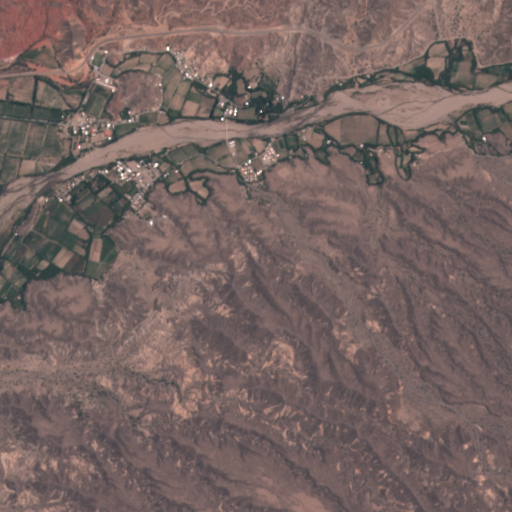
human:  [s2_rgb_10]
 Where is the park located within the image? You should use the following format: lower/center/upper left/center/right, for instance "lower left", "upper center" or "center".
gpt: The park is located in the upper left of the image.
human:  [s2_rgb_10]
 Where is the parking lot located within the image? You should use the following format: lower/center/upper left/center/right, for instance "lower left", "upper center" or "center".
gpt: The parking lot is located in the upper left of the image.
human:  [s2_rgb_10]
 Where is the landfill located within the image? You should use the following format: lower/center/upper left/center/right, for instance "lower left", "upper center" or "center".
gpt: There is no landfill in the image.